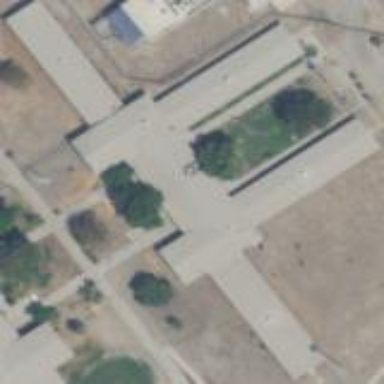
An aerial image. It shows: Prison building.